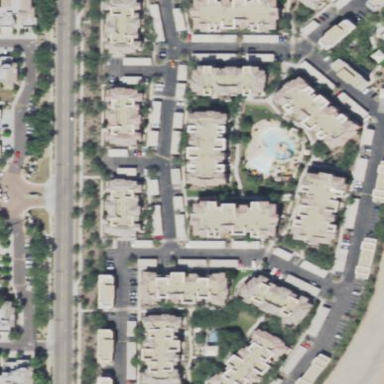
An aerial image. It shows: Residential area with apartments.